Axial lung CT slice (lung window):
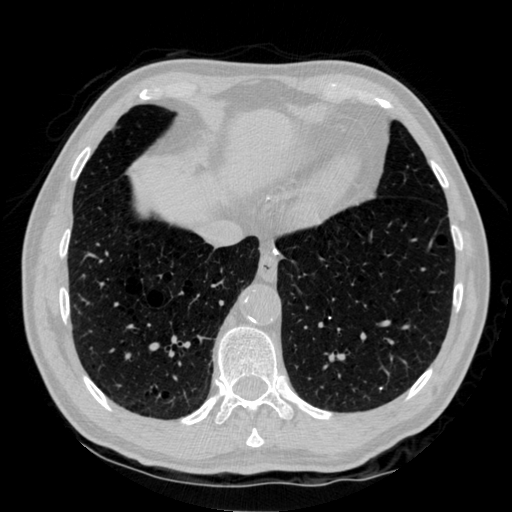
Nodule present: no